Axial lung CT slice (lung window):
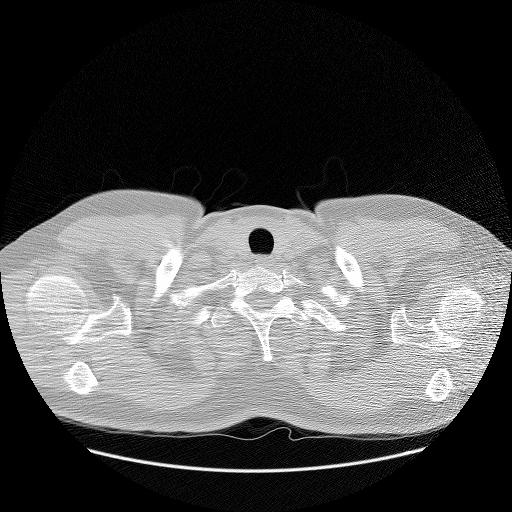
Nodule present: no